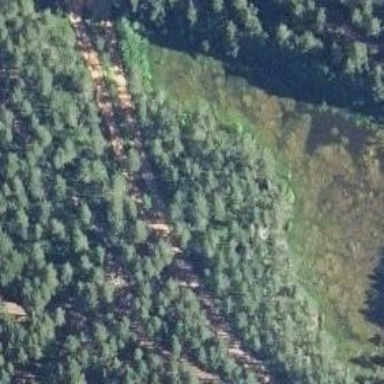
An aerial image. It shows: Track road designed for nordic skiing.